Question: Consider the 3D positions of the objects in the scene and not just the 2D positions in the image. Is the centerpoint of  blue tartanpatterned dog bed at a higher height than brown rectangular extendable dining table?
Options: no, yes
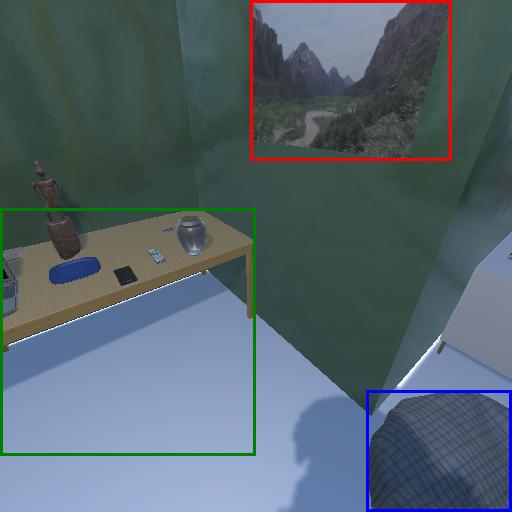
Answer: no